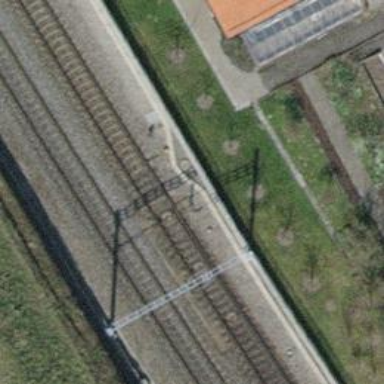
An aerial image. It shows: Railway switch.